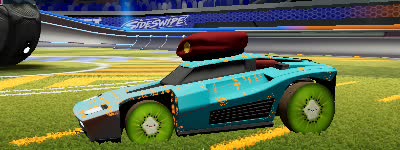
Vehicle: breakout